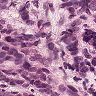
Metastatic tissue present: yes